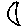
Label: moon